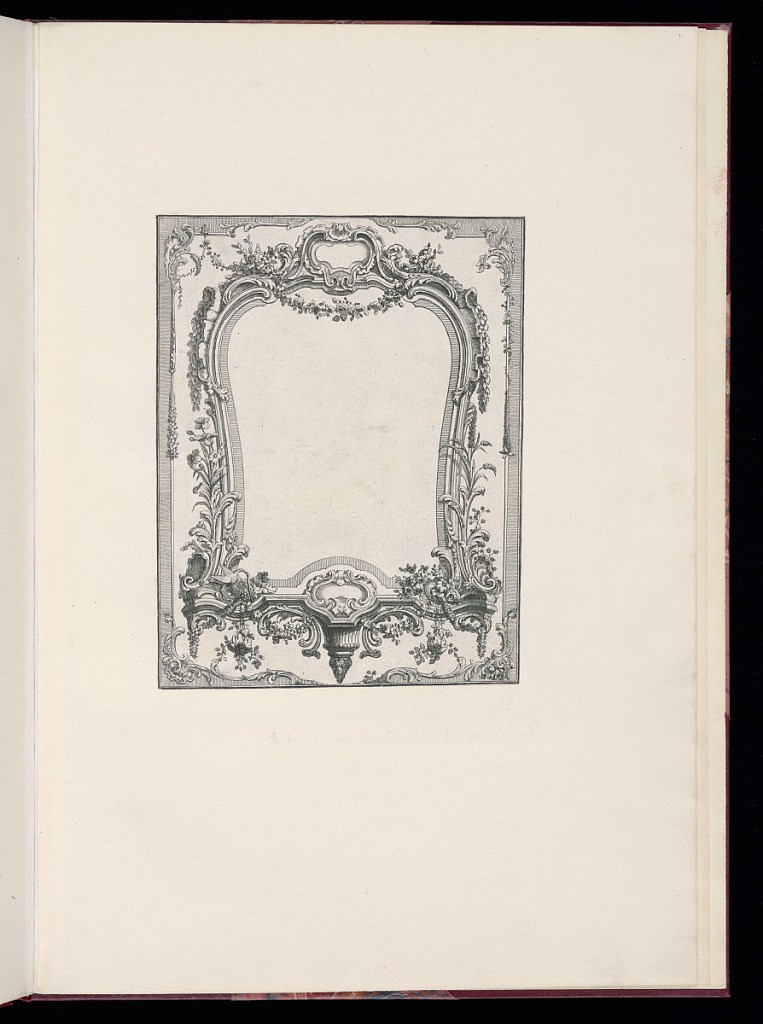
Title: Design for a Cartouche
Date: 18th century
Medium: Etching on paper
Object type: Print
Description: Design for a cartouche featuring flowers, festoons of flowers and leaves, cartouches, foliate branches, shells, scrolling leaves, acanthus leaves, c-scrolls, and birds.